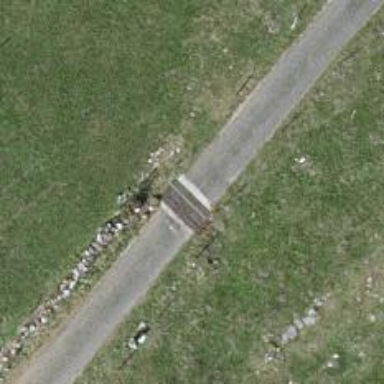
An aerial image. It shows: Wall barrier.